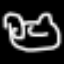
Label: frog